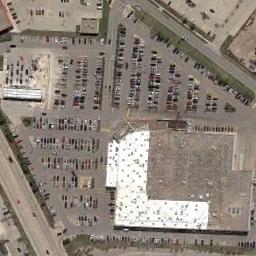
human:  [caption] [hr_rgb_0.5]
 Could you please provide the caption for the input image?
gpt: The parking lot has lots of cars arranged neatly in lines and a building is next to the parking lot .

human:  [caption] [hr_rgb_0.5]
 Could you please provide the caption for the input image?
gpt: Seven rows of cars were parked in the parking lot .

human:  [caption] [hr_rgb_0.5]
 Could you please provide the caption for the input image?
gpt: Several buildings are next to the parking lot .

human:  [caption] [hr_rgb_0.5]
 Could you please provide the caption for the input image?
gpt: The parking lot is full of cars next to some buildings .

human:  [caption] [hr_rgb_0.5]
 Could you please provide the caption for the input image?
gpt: There are many cars on the parking lot beside a bleached building .